Field crop: maize
Growth stage: 1
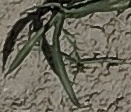
Species: sorghum